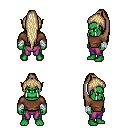
a pixel art fantasy rpg character, male body template, orc, green skin, brown long-sleeve shirt, magenta pants, white blonde extra-long topknot hairstyle, white cloth bandages, four views (front, back, left, right), 2x2 character sprite sheet, small pixel art, hard edges, no anti-aliasing